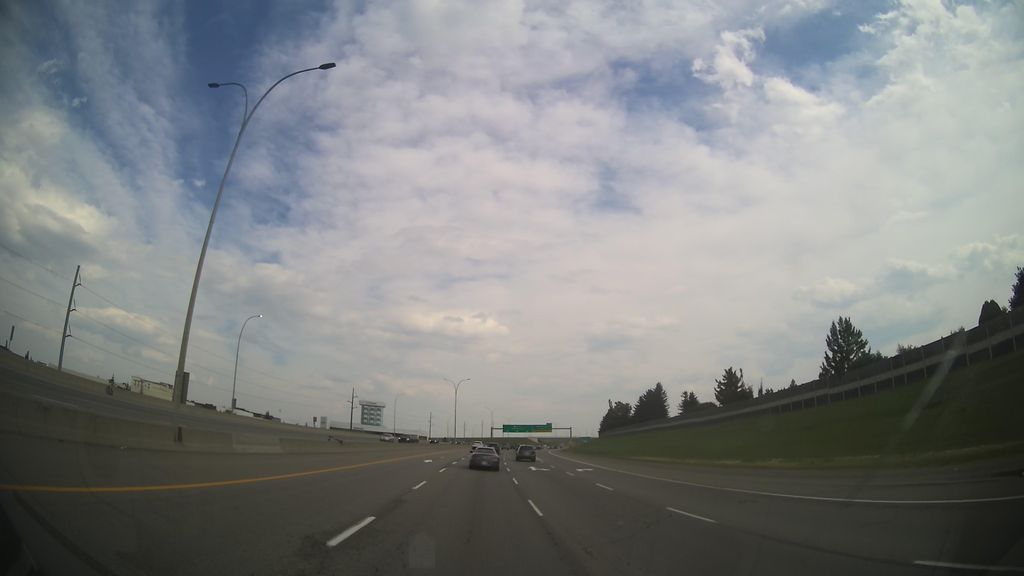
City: calgary